Question: Here's an example of what I'm trying to achieve:

What I'm tring to do is make the sum of a starting number X, and sum it by Y, and with each sum, add the numbers to a previously empty list:
'''
lst = []
i = -0.5
tot = 0.025
while i <= 100:
tot = tot + i
i = i + 1
a = tot
print("value: ",tot)
print(a)
lst.append(a)
print(lst)
'''
Though I'm unable to keep them as individual numbers, and they just get clumped together.
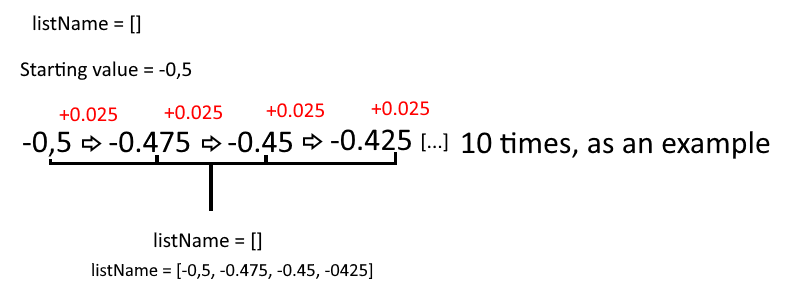
Answer: This is really about applying an incrementing multiplier to Y, so it is more suitably implemented by iterating over a 'range' of multipliers.
To produce 4 items, for example:
'''
i = -0.5
tot = 0.025
lst = [i + tot * m for m in range(4)]
'''